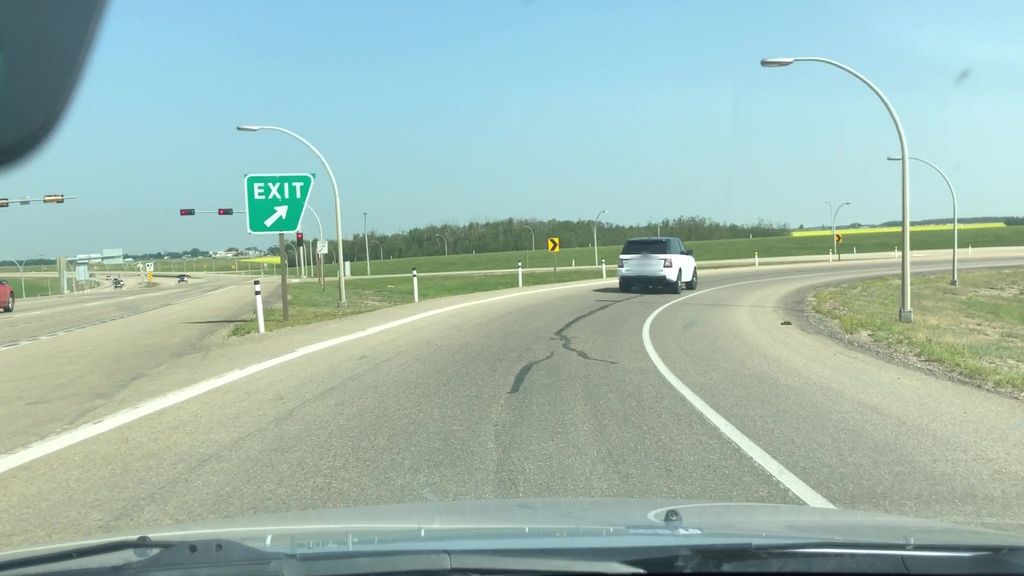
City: edmonton